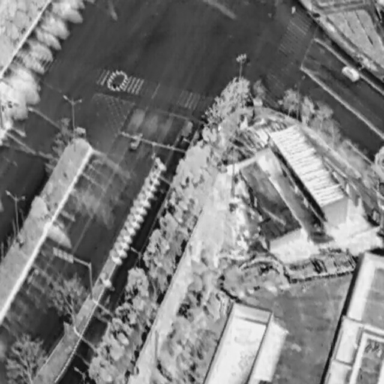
There is a Car in the infrared image.